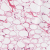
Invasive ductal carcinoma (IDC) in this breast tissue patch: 0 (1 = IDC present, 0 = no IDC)